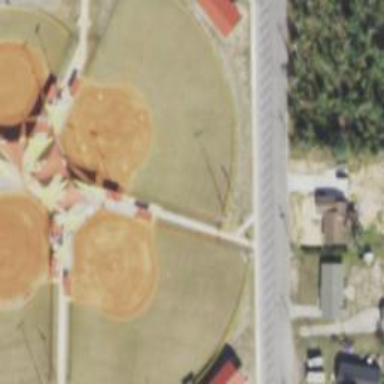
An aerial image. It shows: Baseball pitch for leisure land activities.